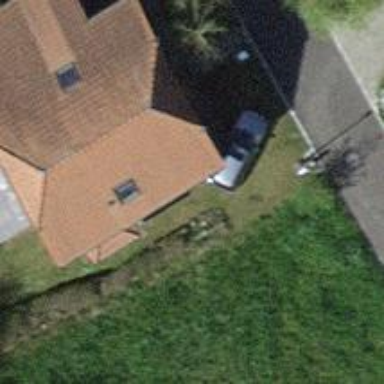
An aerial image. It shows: Simple house.